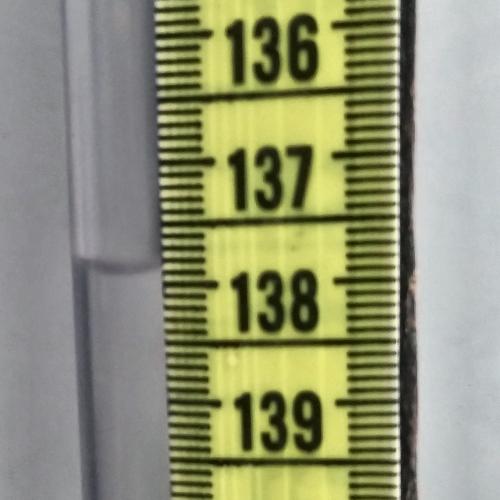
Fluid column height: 137.9 cm